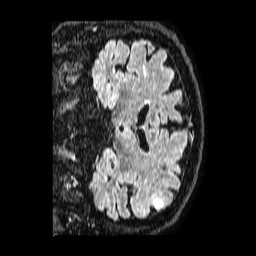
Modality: FLAIR
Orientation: coronal
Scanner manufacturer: philips
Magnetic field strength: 1.5 T
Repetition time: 4.8 s
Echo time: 0.3 s